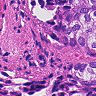
Metastatic tissue present: yes